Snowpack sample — Snodgrass Mountain, Crested Butte, Colorado (2/4/25, 12:06 PM MST)
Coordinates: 38.923, -106.968
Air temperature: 35 °F
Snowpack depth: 80 cm
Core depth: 20 cm
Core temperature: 33.8 °F
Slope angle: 14°, slope face: 78°
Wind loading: low
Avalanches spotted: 0
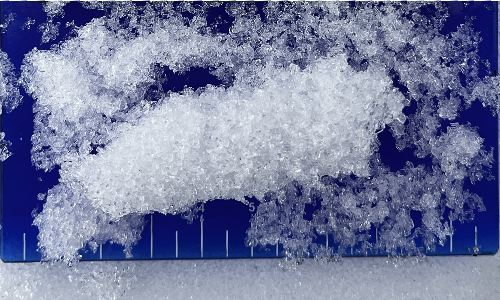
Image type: core
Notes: No avalanches nearby, unusually warm weather for the last month reported by residents, Collected 25 yards from treeline